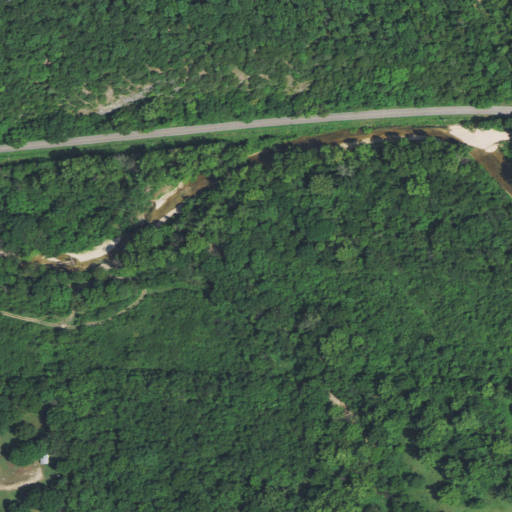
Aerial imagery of valley in Oklahoma named Proctor Hollow containing deciduous forest, pasture, open development, mixed forest, shrub, and low intensity development